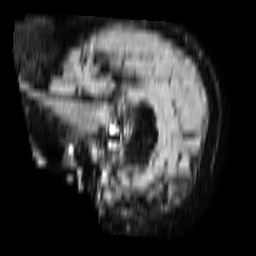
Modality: FLAIR
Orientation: sagittal
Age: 77
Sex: female
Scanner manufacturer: philips
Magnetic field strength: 1.5 T
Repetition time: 6 s
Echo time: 0.1029 s